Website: bh-photo
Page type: account-selection
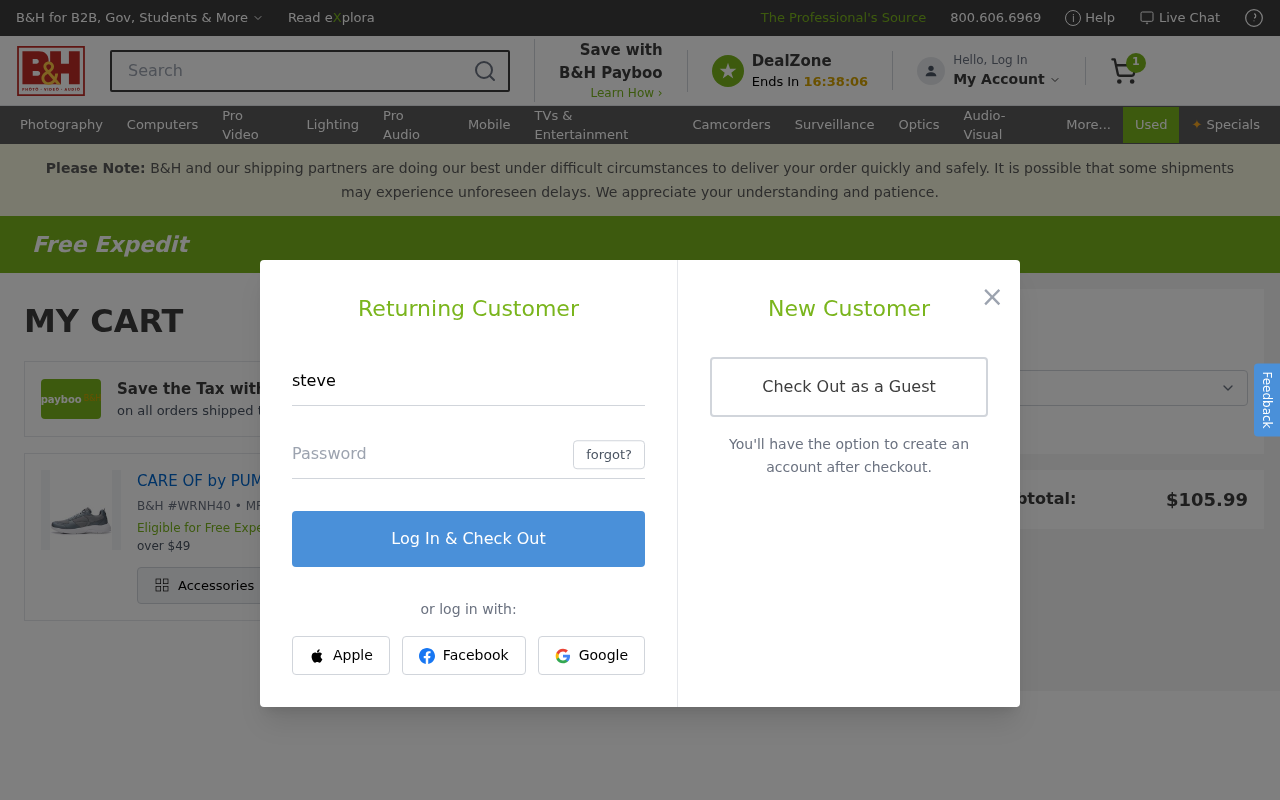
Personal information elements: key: PII_EMAIL
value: steven.lee@gmail.com
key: PII_POSTCODE
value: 88336
Product elements: key: PRODUCT1_NAME
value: CARE OF by PUMA Men’s Mesh Low-Top Trainers, Grey, US 10.5
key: PRODUCT1_QUANTITY
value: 1
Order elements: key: ORDER_NUM_ITEMS
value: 1
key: ORDER_SUBTOTAL
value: $105.99
Search elements: key: HEADER_SEARCH
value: Search
Other elements: key: BH_ITEM_NUMBER
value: WRNH40
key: MFR_NUMBER
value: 87798P